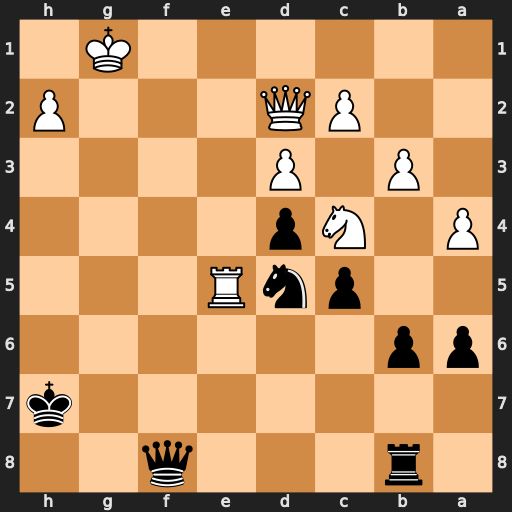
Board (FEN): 1r3q2/7k/pp6/2pnR3/P1Np4/1P1P4/2PQ3P/6K1
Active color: b
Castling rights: -
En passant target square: -
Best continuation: Qf3 Qg5 Rg8 Qxg8+ Kxg8